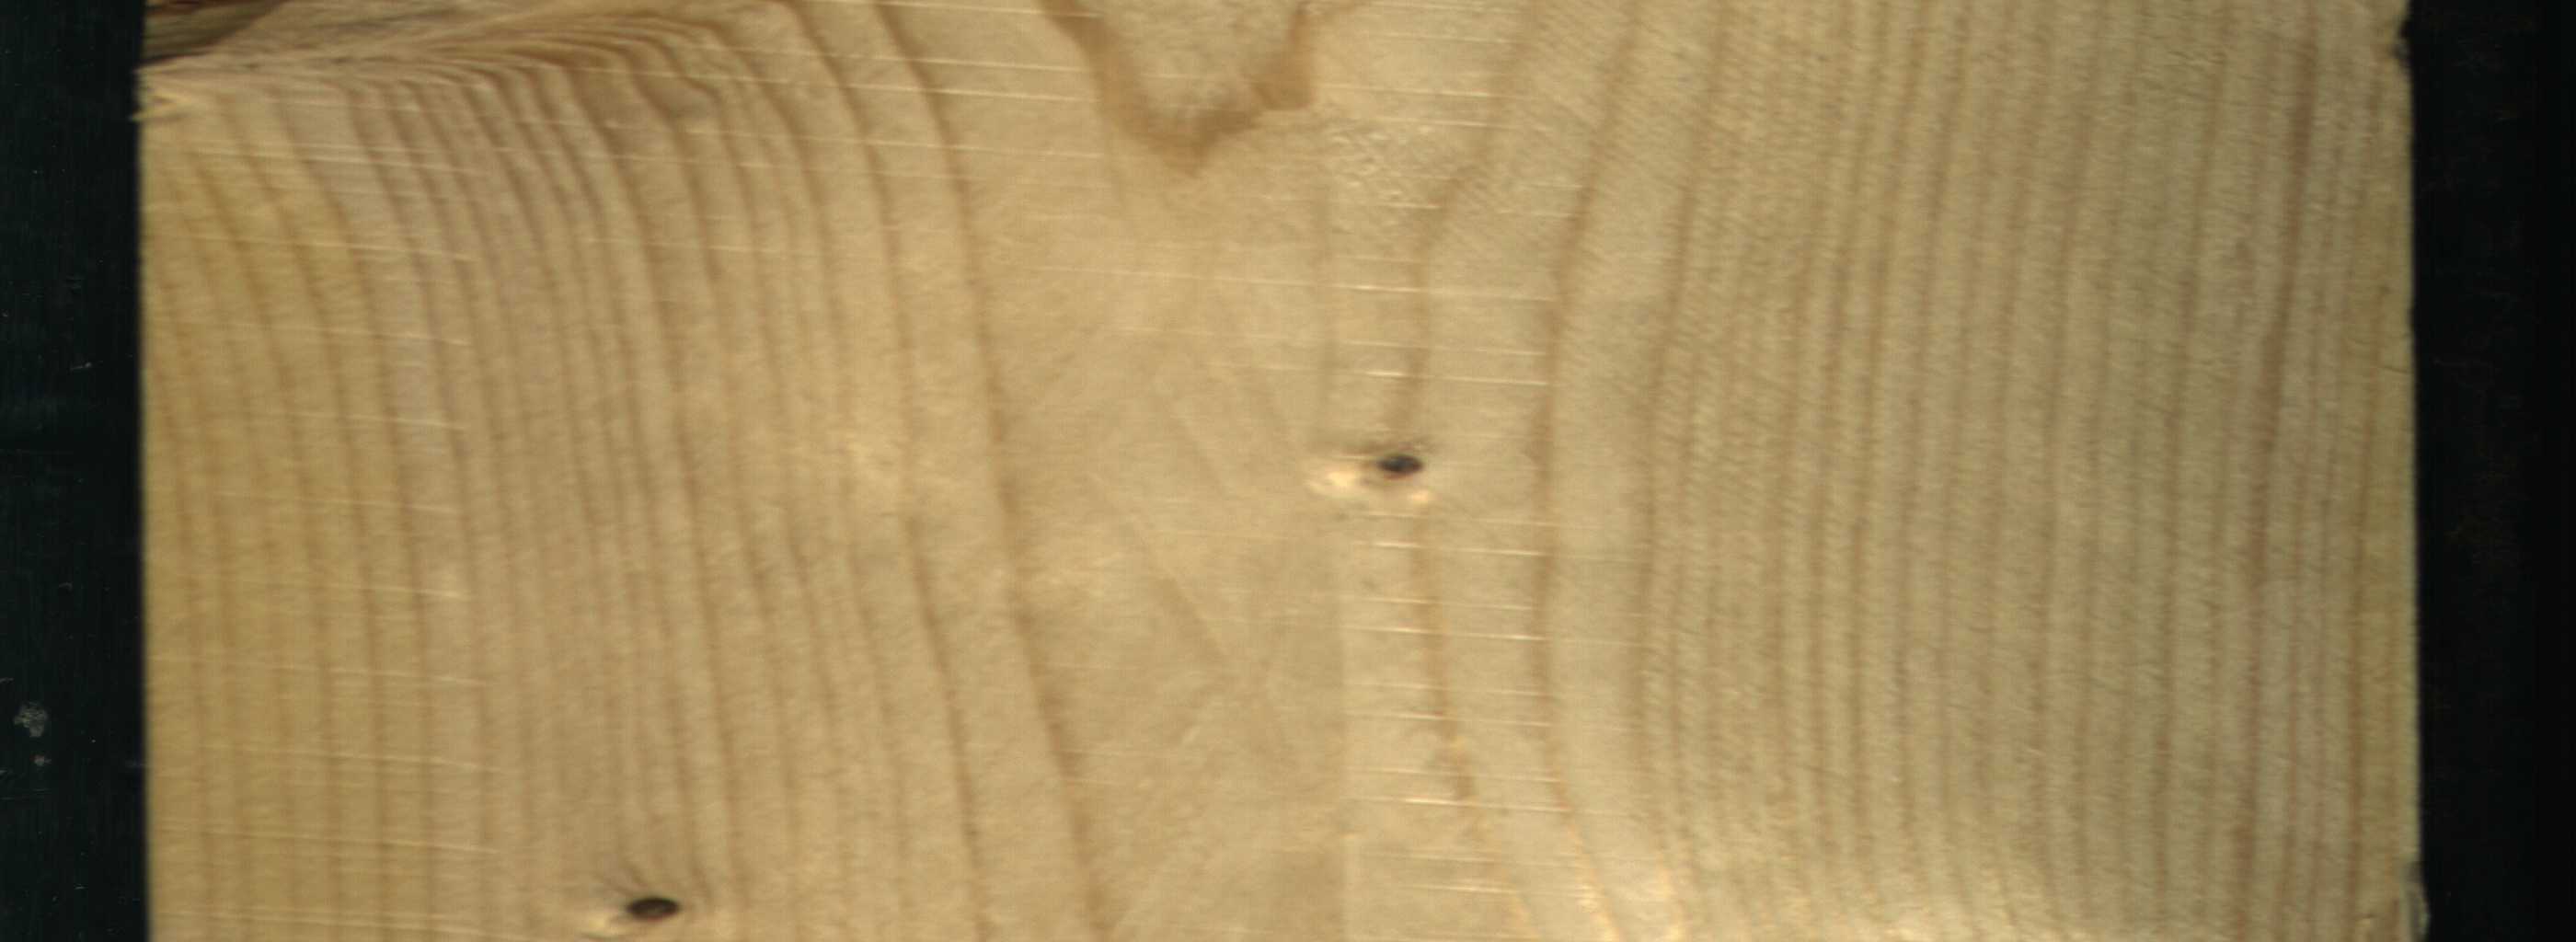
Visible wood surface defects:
Dead_Knot
Dead_Knot
Live_Knot